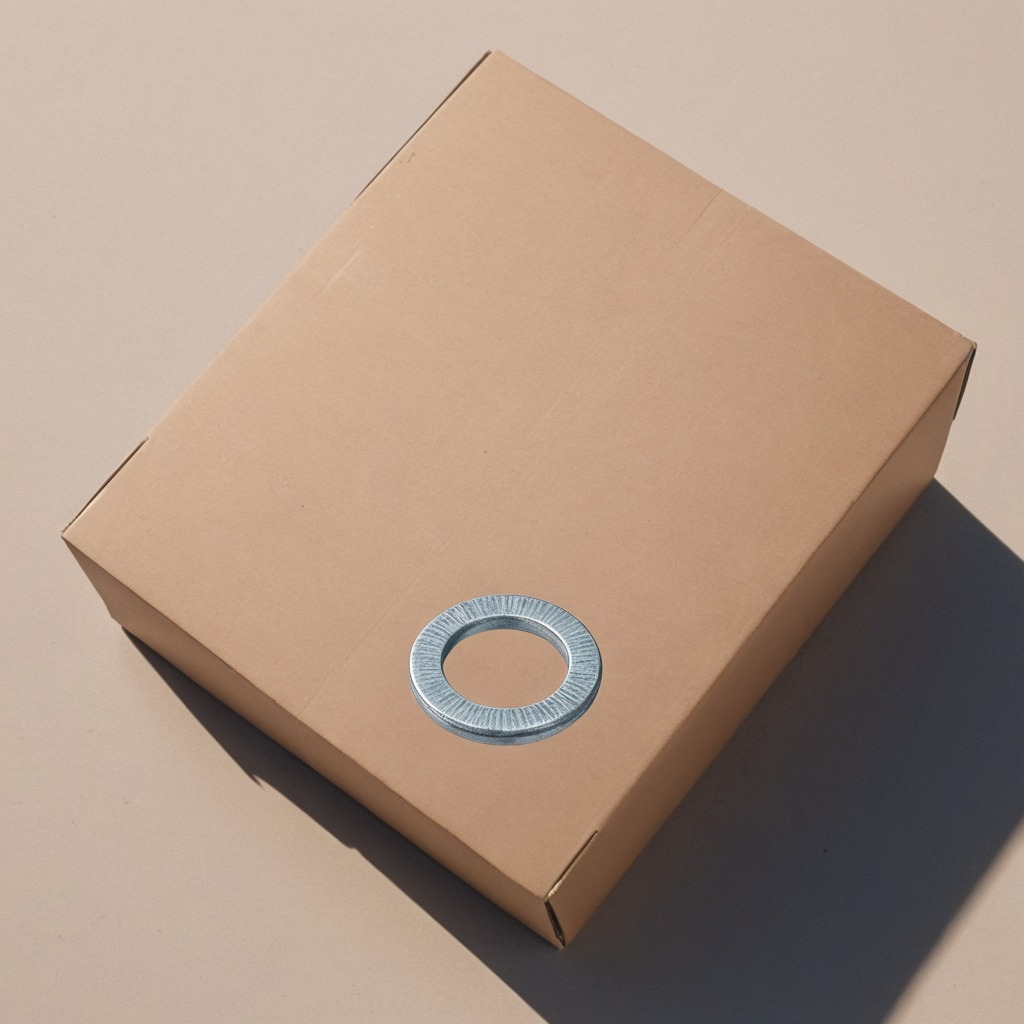
A flat metal washer lies on a clean dry cardboard box surface in an outdoor workshop during daytime bright natural light soft shadows slightly creased but